Question: Guys Please help me to solve this floating problem.I tried different methods but anything didn't work for me.
In the html file,Small images are in the global container.Footer placed right below the global container.But now the footer comes to the top.
These are my css-
CSS of images-
'''
style="margin-top: 25px; margin-right: 48px; float: right;"<br>
style="margin-top: 25px; margin-right: 48px; float: left;"
#footer_container{
width: 900px;
height: 10px;
margin-top: 10px;
padding-bottom: 10px;
position: absolute;
border: solid;
}
#global_body_container{
width: 746px;
position: absolute;
padding-bottom: 10px;
border-color: #c6c8cc;
border-style:dashed;
clear: both;
}
'''
Thank you.
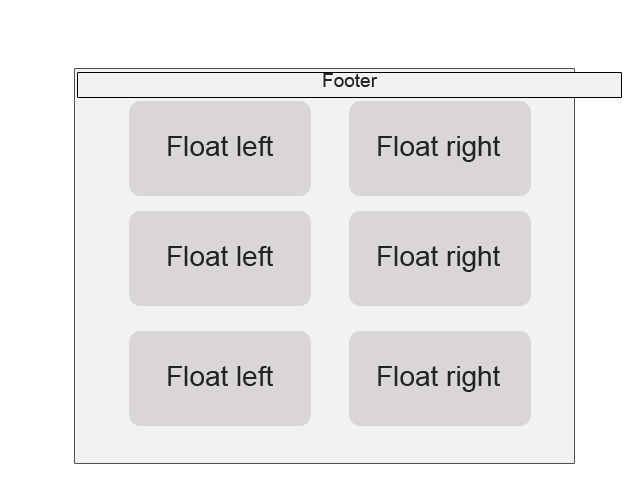
Answer: Place on the container of the floated elements 'overflow: hidden'.
'''
#global_body_container {
overflow: hidden;
}
'''